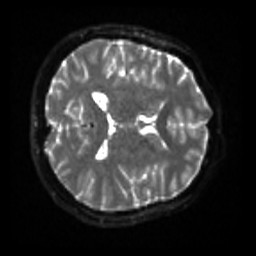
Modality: sbref
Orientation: axial
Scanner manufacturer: siemens
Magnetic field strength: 3 T
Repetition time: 4 s
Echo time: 0.0594 s